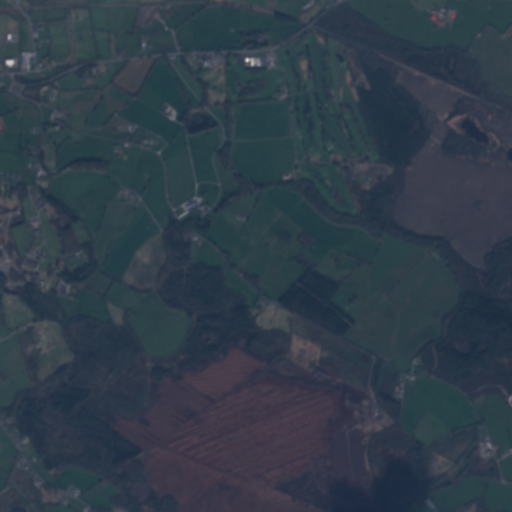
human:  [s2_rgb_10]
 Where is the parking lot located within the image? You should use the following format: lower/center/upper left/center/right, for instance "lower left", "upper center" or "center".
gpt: The parking lot is located in the upper center of the image.
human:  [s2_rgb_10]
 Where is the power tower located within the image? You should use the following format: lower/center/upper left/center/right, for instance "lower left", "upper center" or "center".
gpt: The power tower is located in the upper left of the image.
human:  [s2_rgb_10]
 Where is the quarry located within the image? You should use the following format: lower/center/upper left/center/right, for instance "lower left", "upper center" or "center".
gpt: The quarry is located in the center left of the image.
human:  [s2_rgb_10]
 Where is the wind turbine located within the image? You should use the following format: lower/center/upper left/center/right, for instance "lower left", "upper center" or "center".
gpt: The wind turbine is located in the lower right of the image.
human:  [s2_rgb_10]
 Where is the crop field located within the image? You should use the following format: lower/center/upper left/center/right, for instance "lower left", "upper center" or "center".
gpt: There is no crop field in the image.